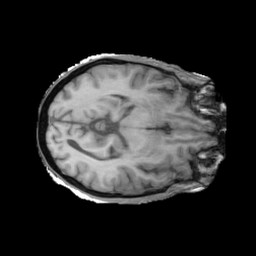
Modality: T1w
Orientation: axial
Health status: ill
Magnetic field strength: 3 T